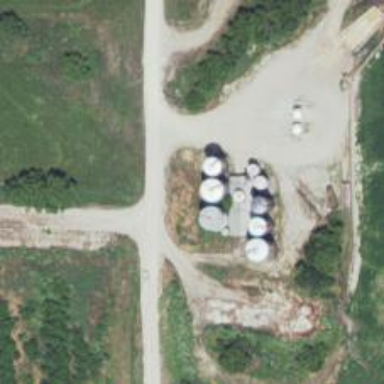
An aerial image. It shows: Silo.